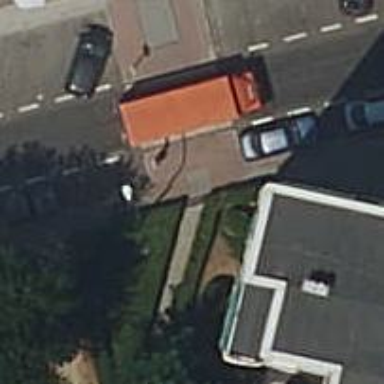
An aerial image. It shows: Bollard.